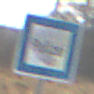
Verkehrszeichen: Polizei
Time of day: MorningAfternoon
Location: Outdoor (Nature)
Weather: PartlyCloudy
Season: NotSpecified
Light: Natural